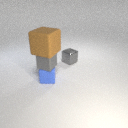
large brown rubber cube above small blue rubber cube